Interaction volume radius: 5 \u00c5
Interaction volume height: 10 \u00c5
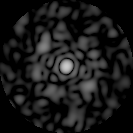
Disorder parameter: 0.7716